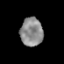
Tissue: prostate
Cell type: Myeloid cells
Senescence score: 0.3491
Nuclear area (px): 629
Mean DAPI intensity: 139.612